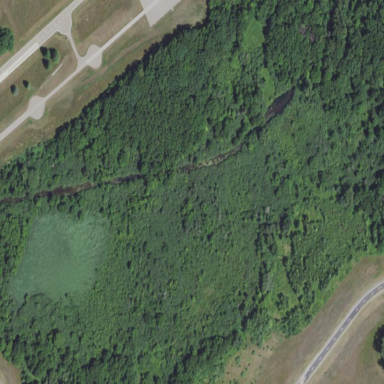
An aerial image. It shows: Marshy wetland area.